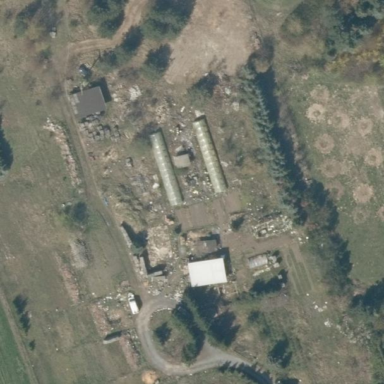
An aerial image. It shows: Farmyard area.